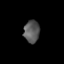
Tissue: skin
Cell type: Epithelial cells
Senescence score: 0.257
Nuclear area (px): 344
Mean DAPI intensity: 88.878